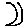
Label: moon